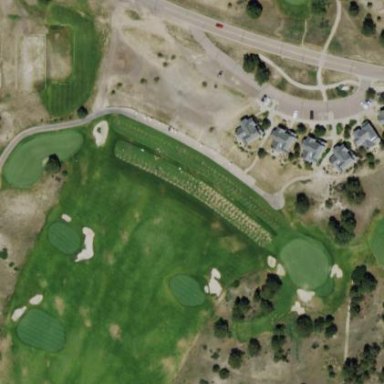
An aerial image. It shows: Grass area designated as golf tee.